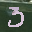
Label: 3